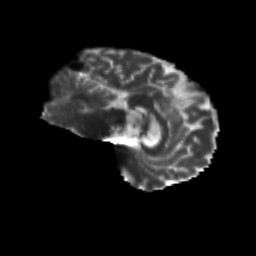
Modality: T2w
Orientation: sagittal
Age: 68
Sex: male
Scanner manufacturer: siemens
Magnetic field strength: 3 T
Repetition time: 4.71 s
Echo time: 0.0906 s